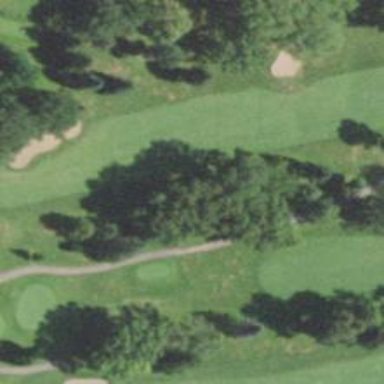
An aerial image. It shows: Golf hole.